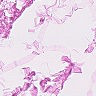
Metastatic tissue present: no